Field crop: maize
Growth stage: 2
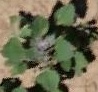
Species: chenopodium